Aerial crown-view tile of a tropical tree (Barro Colorado Island, Panama), acquired 20250616:
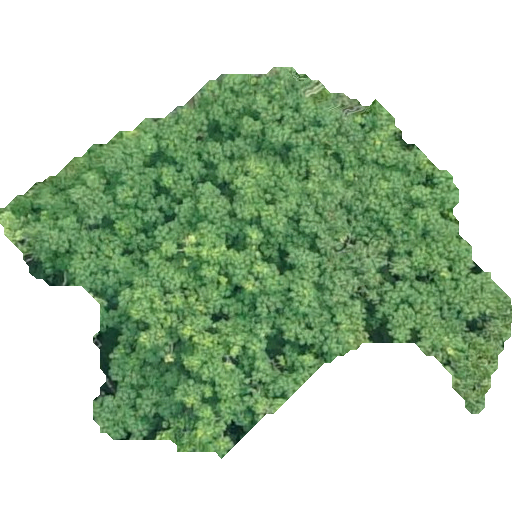
Species: Pseudobombax septenatum
GBIF accepted scientific name: Pseudobombax septenatum
Crown area: 174.594 m²